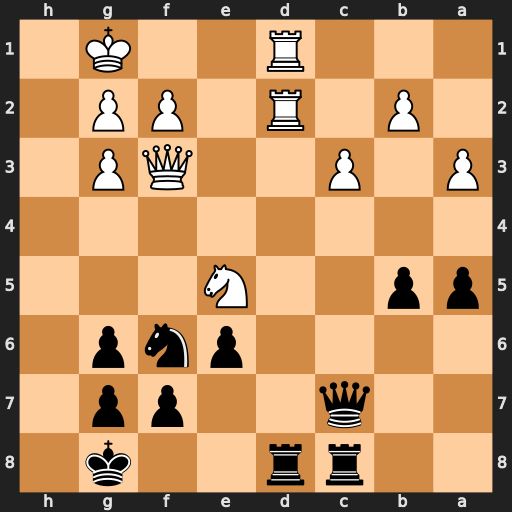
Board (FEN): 2rr2k1/2q2pp1/4pnp1/pp2N3/8/P1P2QP1/1P1R1PP1/3R2K1
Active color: b
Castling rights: -
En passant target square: -
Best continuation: Rxd2 Rxd2 Qxe5